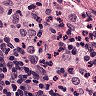
Metastatic tissue present: no